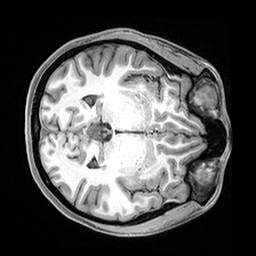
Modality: T1w
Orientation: axial
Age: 27
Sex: female
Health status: healthy
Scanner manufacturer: siemens
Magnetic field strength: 3 T
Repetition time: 2.4 s
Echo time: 0.00217 s